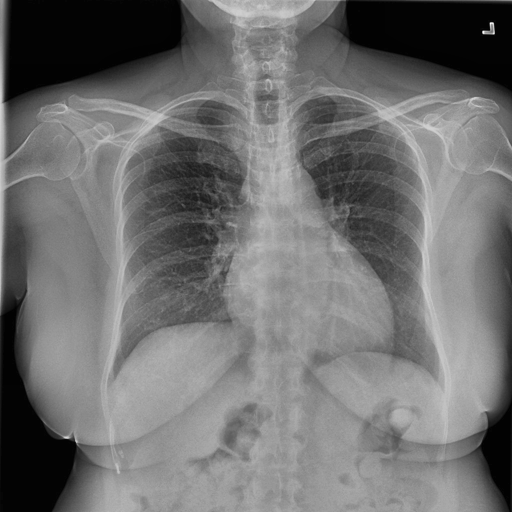
Finding: NORMAL